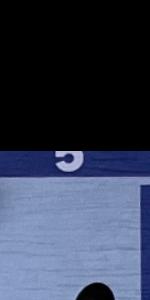
Label: Empty